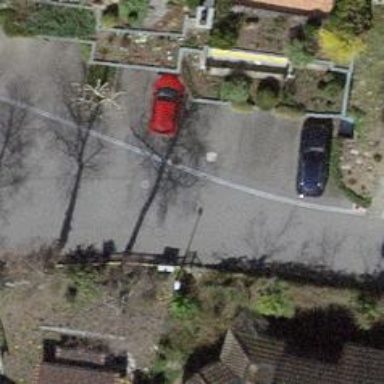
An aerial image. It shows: Residential road with opposite cycleway.